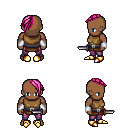
a pixel art fantasy rpg character, male body template, human, dark skin, leather chest armor, magenta pants, pink long mohawk hairstyle, white cloth bracers, gold boots, dagger, four views (front, back, left, right), 2x2 character sprite sheet, small pixel art, hard edges, no anti-aliasing